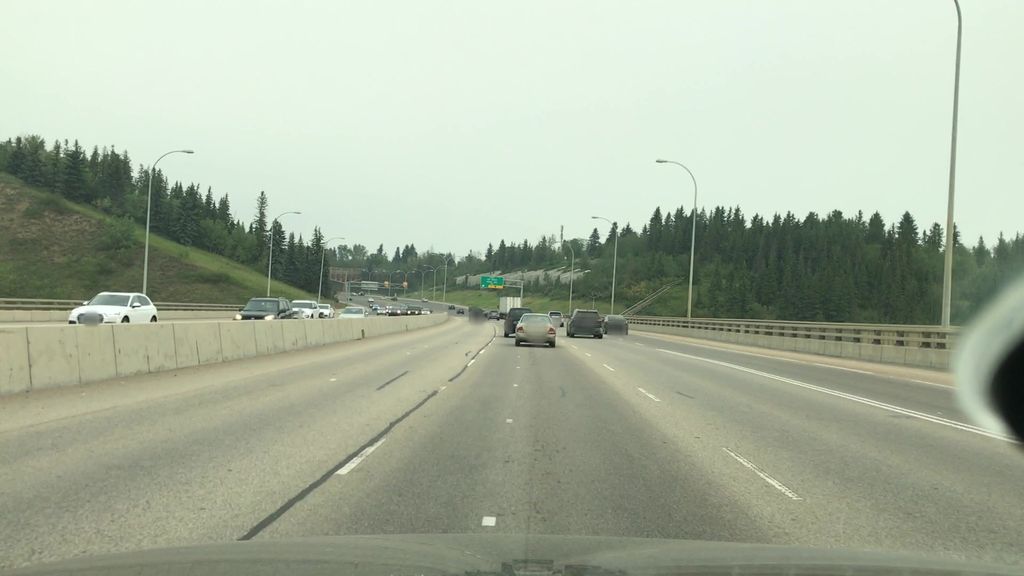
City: edmonton